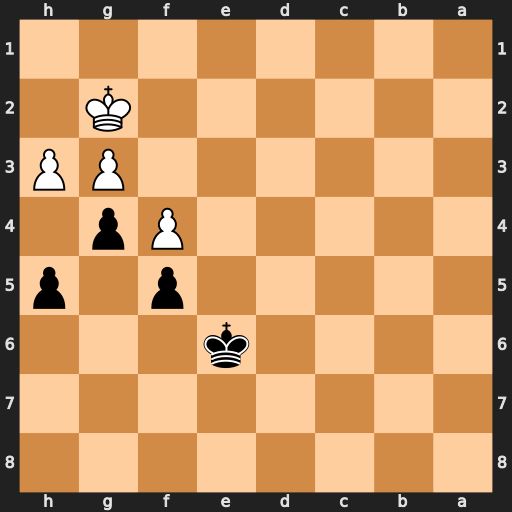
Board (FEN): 8/8/4k3/5p1p/5Pp1/6PP/6K1/8
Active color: b
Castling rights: -
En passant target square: -
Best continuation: Kd5 hxg4 hxg4 Kf1 Kd4 Ke2 Ke4